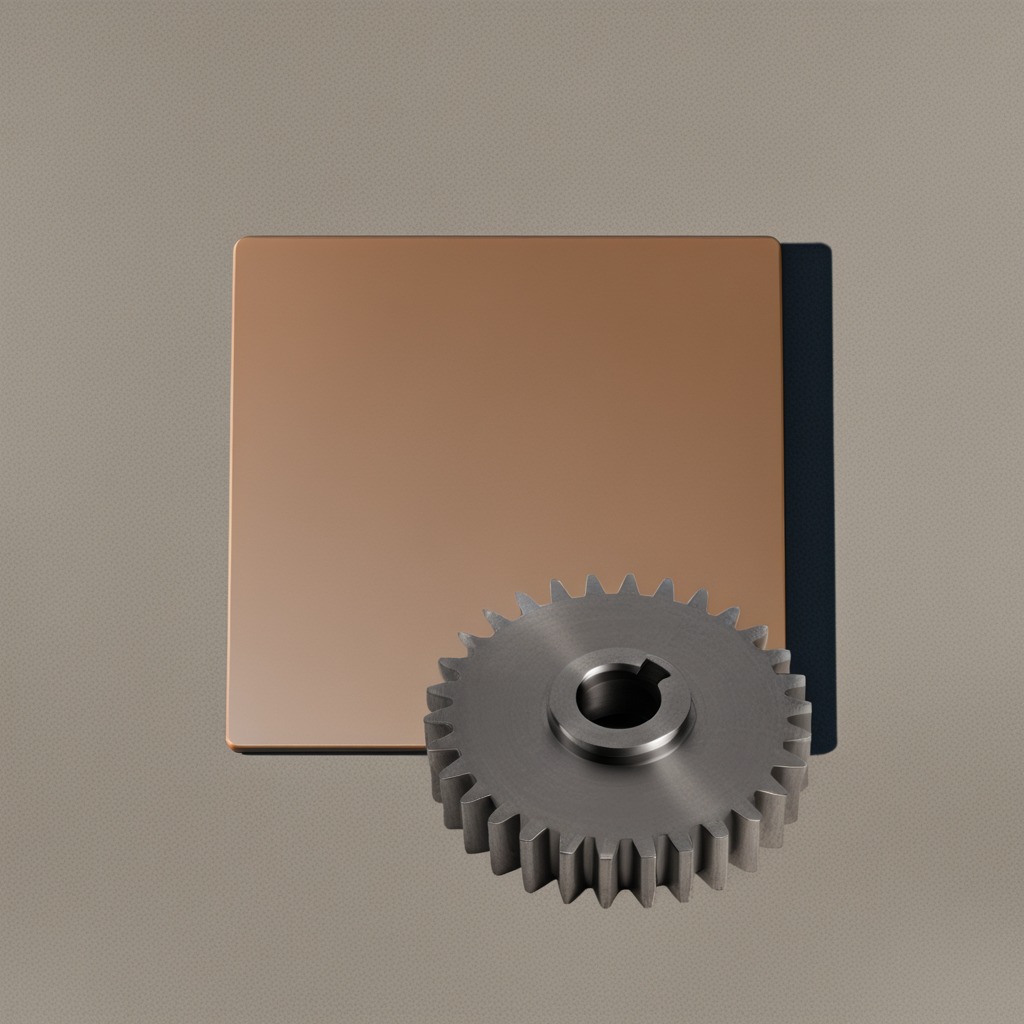
A steel gear with teeth is lying on a clean utility table in a temporary outdoor tool station.